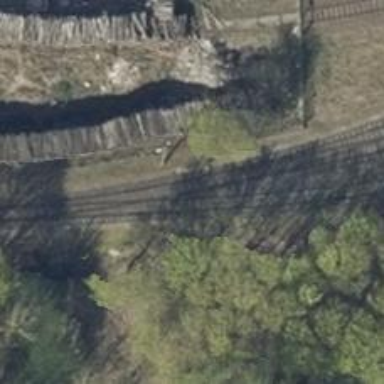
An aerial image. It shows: Railway switch.